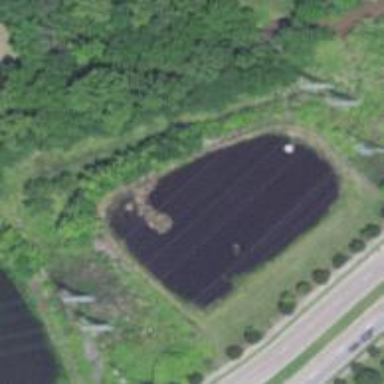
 creating natural and serene environment."